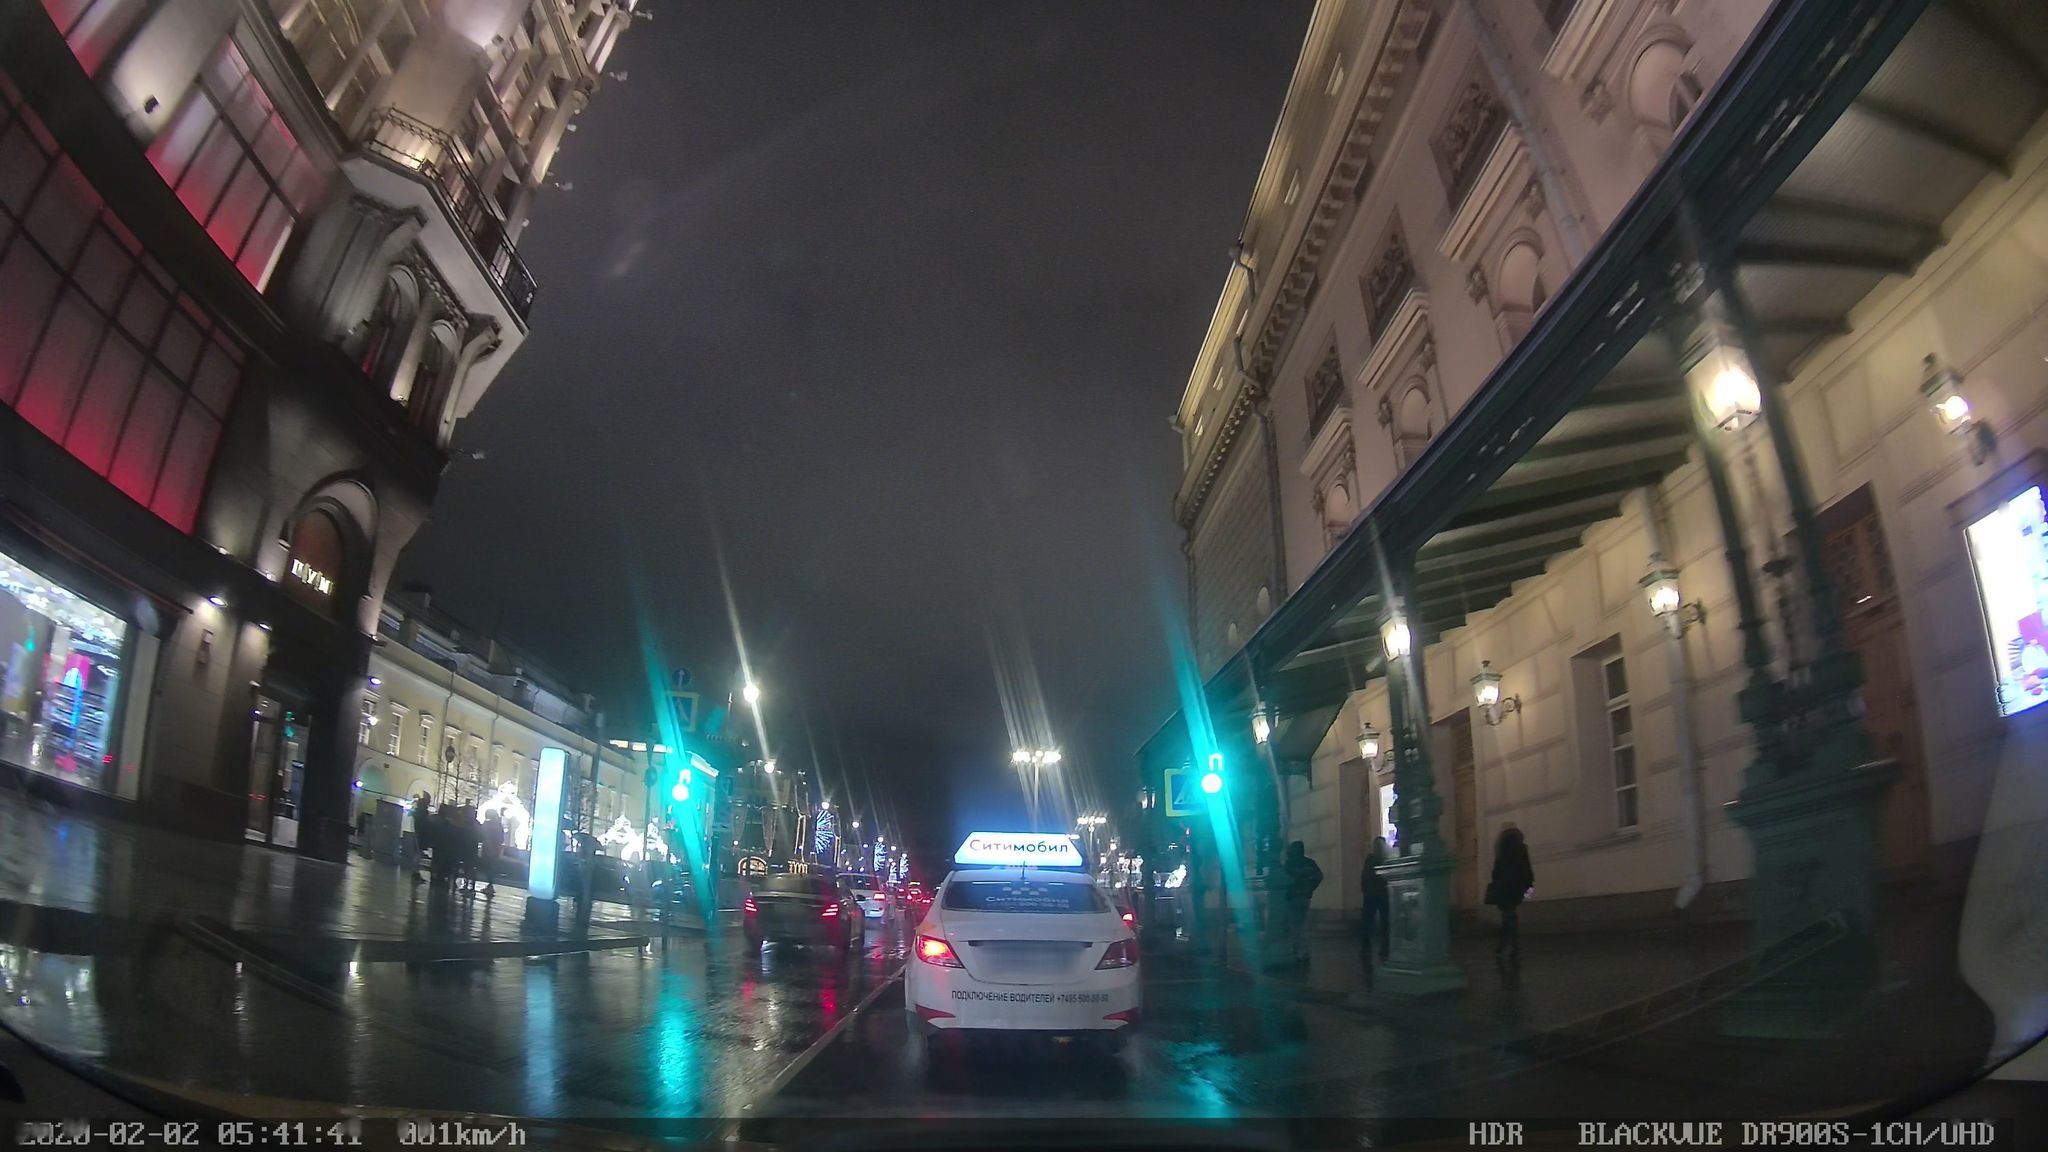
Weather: clear
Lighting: night
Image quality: good
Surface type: driving surface
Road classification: footway
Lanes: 2
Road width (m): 2.2
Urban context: urban centre
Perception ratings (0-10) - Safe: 0.68, Lively: 5.79, Beautiful: 5.05, Boring: 0.32, Depressing: 2.37, Wealthy: 3.69